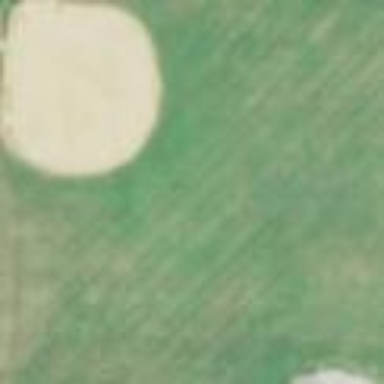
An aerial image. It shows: Baseball pitch for leisure land.